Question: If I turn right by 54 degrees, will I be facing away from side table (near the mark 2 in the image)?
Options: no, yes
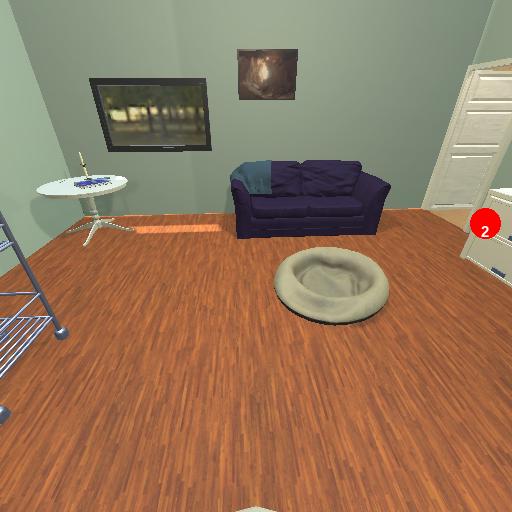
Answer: no